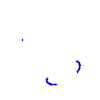
Particle: kaon